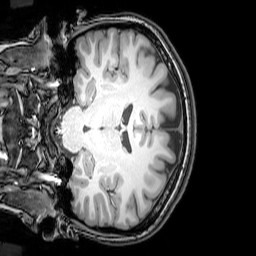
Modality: T1w
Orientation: coronal
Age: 23
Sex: female
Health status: healthy
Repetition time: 0.081 s
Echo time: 0.037 s